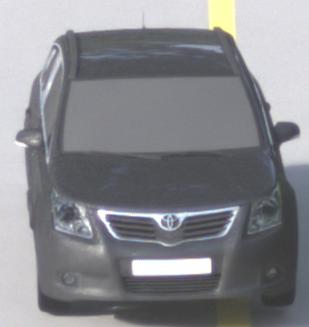
Make: Toyota
Model: Avensis 1.6
Detailed model: Avensis (T27) Notch Back
Model produced from: 2009/01
Model produced until: 2010/08
Doors: 4
Color: gray
Road condition: dry road
Daytime: morning or afternoon
Contrast: low contrast